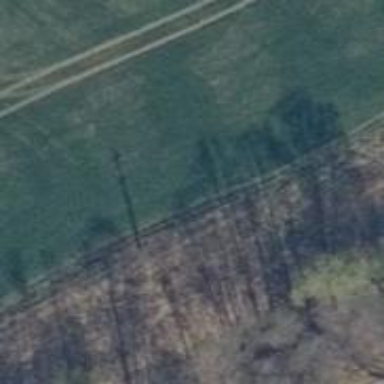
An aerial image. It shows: Power pole.